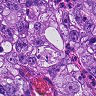
Metastatic tissue present: yes